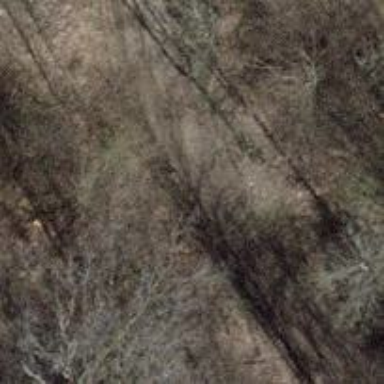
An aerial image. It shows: Grade 3 track used for agricultural and forestry vehicles.